Question:
In above image the blank arrow will rotate randomly and stop at particular box.
I know the X & Y of each box how can i find the angle made by blank arrow. basically i want to find out at what angle each box is. I need to calculate this in javascript.
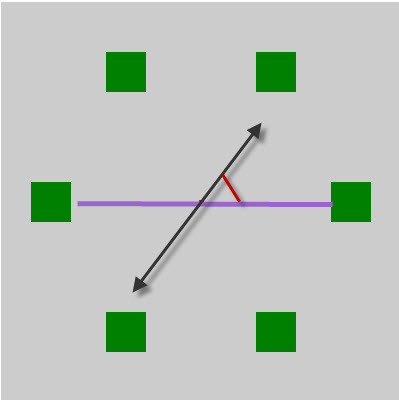
Answer: You can use slop to calculate angle
'''
deltaY = Y //(of Box Point 2 is (0,0) so Delta = Y2-Y1=Y2);
deltaX = X //(of Box);
'''
Than angle in degrees is
'''
Degrees = arctan(deltaY / deltaX) * 180 / PI
'''
If atan2 is present in library use(JavaScript)
'''
Degrees = Math.atan2(deltaY ,deltaX) * 180 / PI
'''